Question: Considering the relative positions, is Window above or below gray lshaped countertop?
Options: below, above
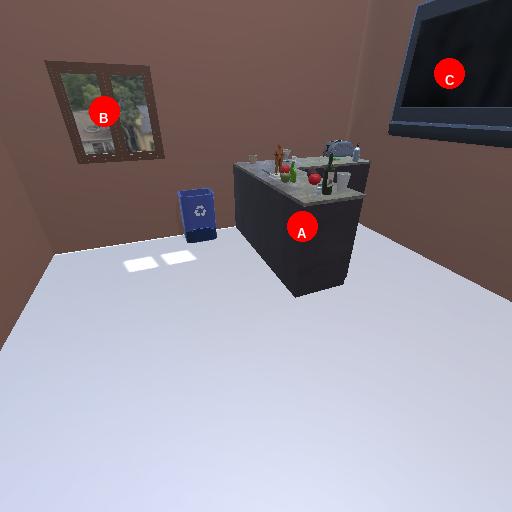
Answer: below